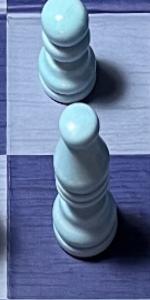
Label: Bishop_White